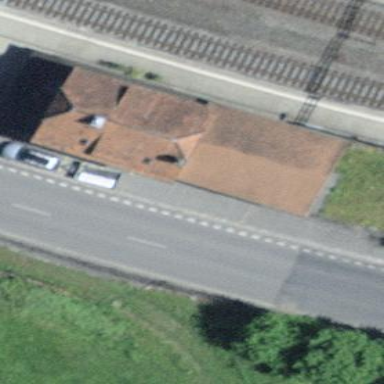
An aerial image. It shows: Train station building.